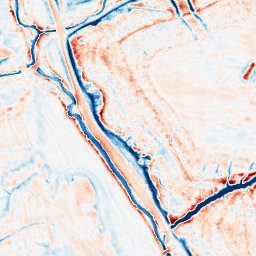
Category: edge_preserving
Decomposition family: guided
Decomposition parameters: radius: 4
eps: 1
Upsampling method: edge_directed
Upsampling parameters: scale: 4
Upsampling scale: 4